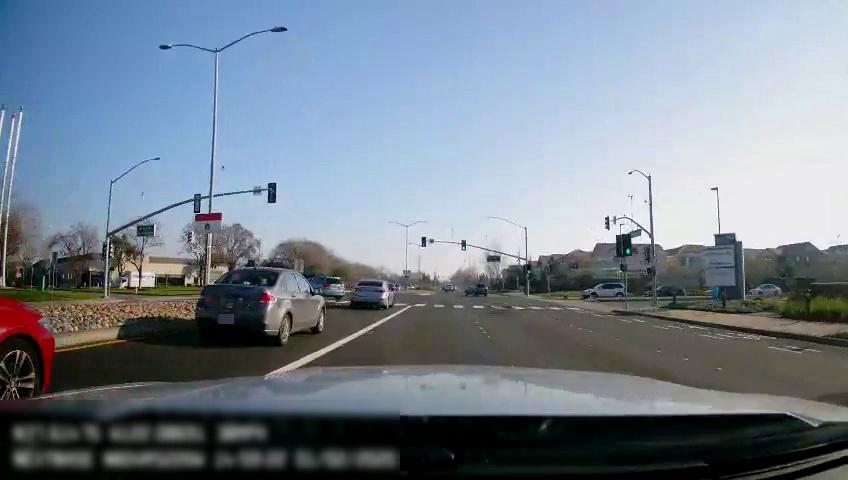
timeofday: Day
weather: Sunny
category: Drivable Space
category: Drivable Space
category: Vehicles | SUV
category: Vehicles | SUV
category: Vehicles | SUV
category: Vehicles | Car
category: Vehicles | SUV
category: Vehicles | Car
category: Vehicles | Car
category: Vehicles | Car
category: Lanes | Alternate Lane
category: Lanes | Current Lane
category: Lanes | Current Lane
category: Lanes | Current Lane
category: Lanes | Alternate Lane
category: Traffic | Lights
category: Traffic | Lights